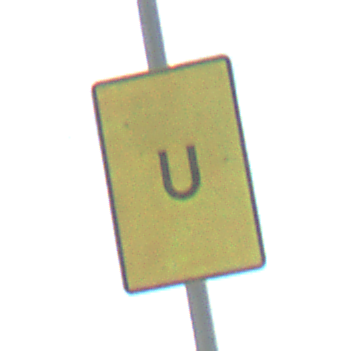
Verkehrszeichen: AnkuendigungOderFortsetzungUmleitungOhnePfeilsymbol
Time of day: MorningAfternoon
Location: Outdoor (Nature)
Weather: PartlyCloudy
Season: NotSpecified
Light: Natural